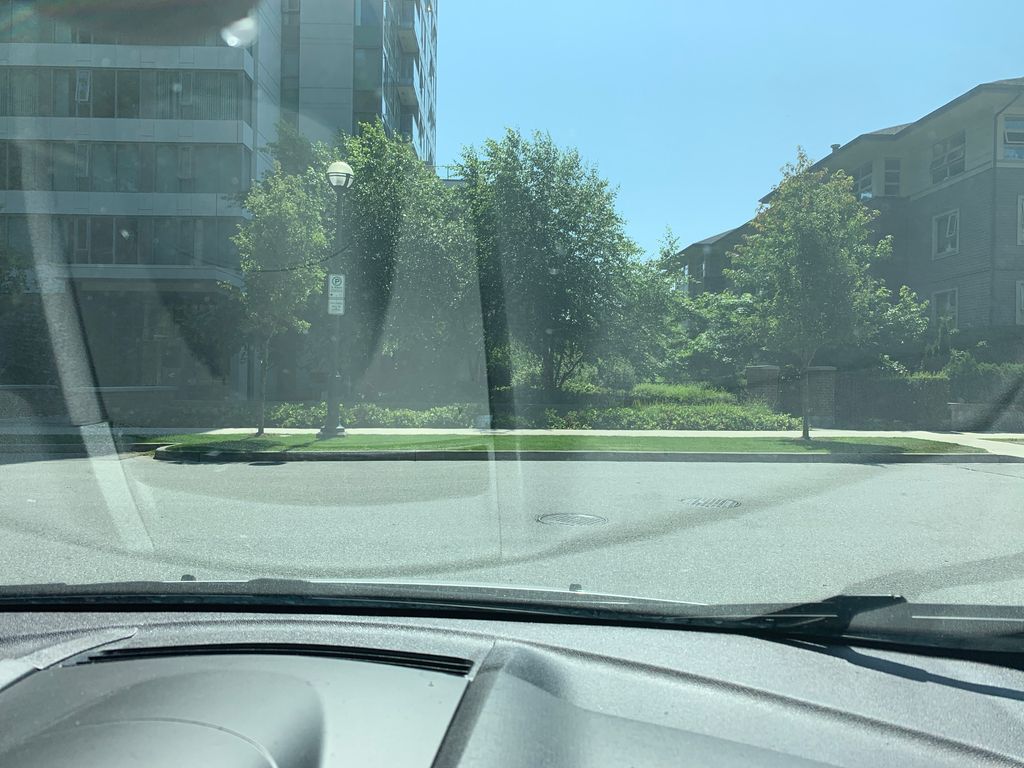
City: vancouver